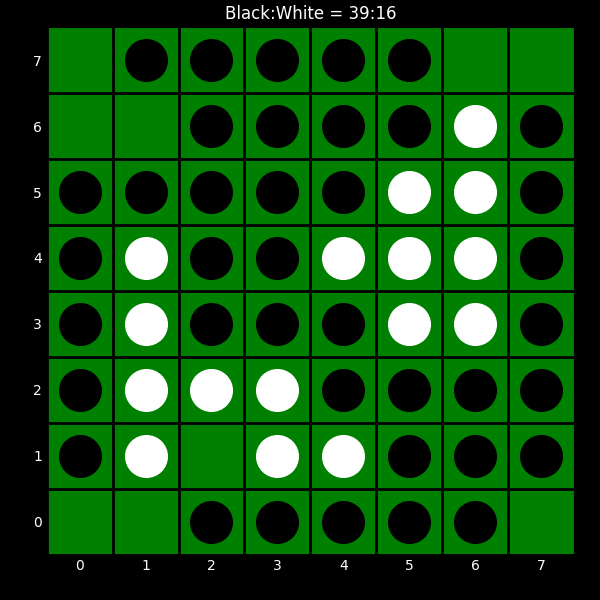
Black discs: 39
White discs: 16